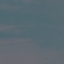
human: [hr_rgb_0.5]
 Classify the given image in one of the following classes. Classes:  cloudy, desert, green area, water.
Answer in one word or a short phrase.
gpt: water